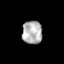
Tissue: skin
Cell type: Epithelial cells
Senescence score: 0.2728
Nuclear area (px): 456
Mean DAPI intensity: 177.743